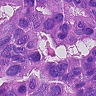
Metastatic tissue present: yes